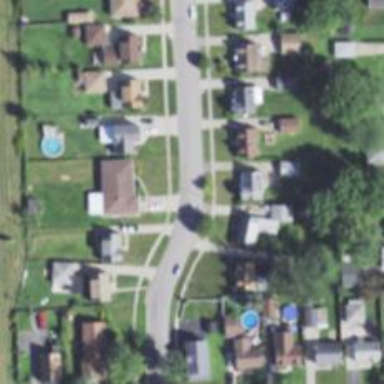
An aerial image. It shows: Residential road.